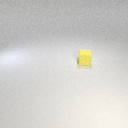
small yellow rubber cube